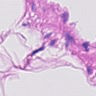
Metastatic tissue present: no